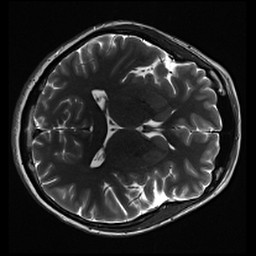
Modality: inplaneT2
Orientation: axial